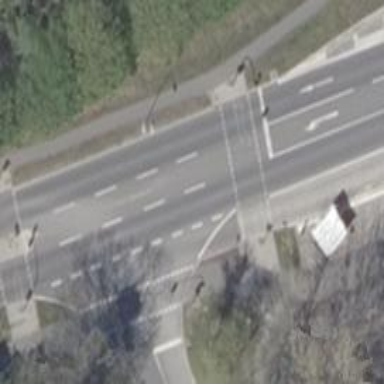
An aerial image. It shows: Asphalt footway with marked crossing featuring traffic signals and island.